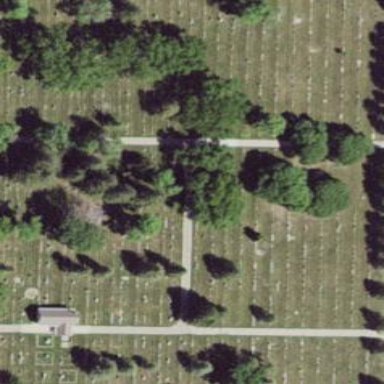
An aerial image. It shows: Graveyard.